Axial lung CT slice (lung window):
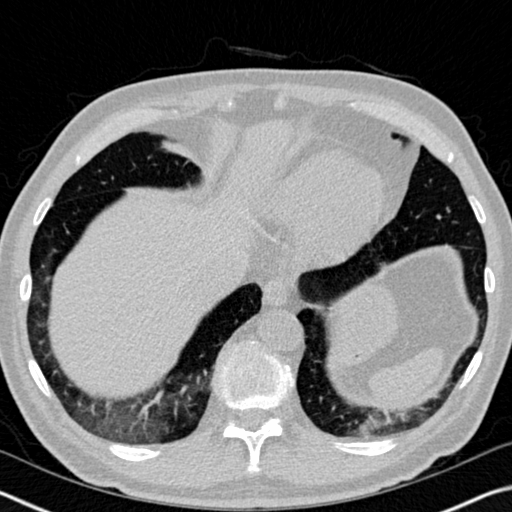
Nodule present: no